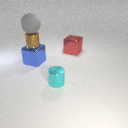
large red metal cube behind small cyan metal cylinder